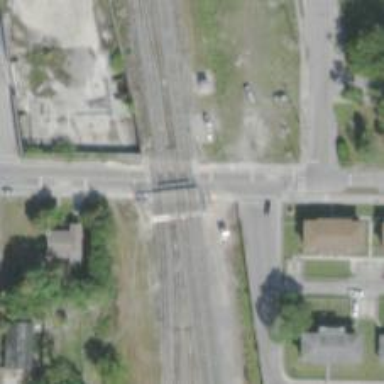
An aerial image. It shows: Crossing for the railway.